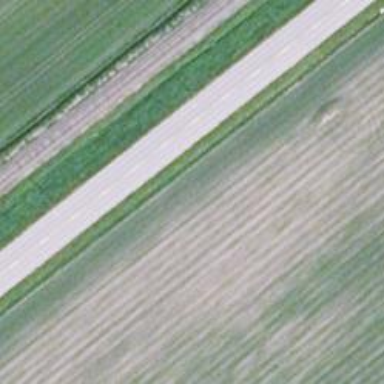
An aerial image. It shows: Primary highway with asphalt surface.